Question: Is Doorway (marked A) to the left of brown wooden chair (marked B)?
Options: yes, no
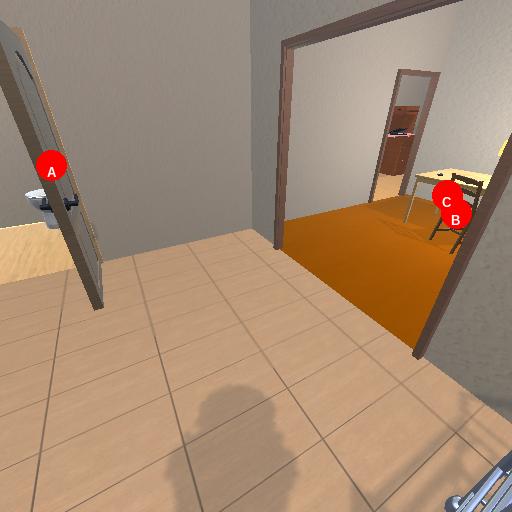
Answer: yes